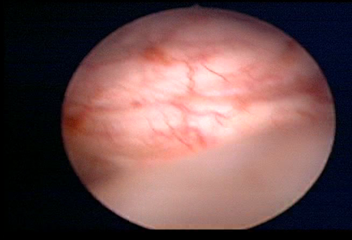
Modality: WLC
Class: Normal mucosa
Bladder cancer association: No